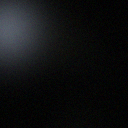
Screen state: off